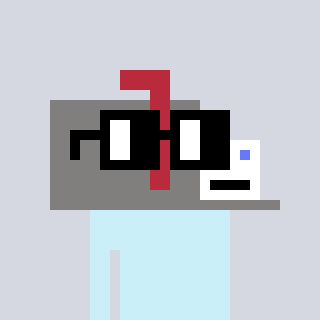
a pixel art character with square black glasses, a mailbox-shaped head and a grayscale-colored body on a cool background